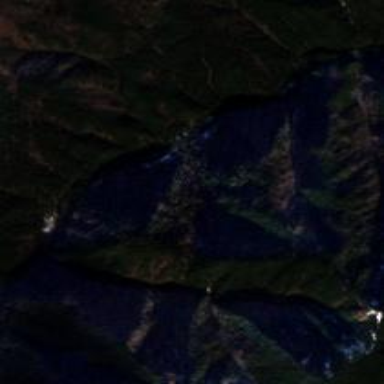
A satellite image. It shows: Coniferous forest area.